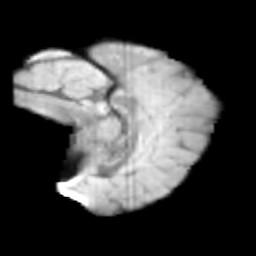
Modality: T2w
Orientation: sagittal
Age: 10
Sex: female
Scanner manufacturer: siemens
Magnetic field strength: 3 T
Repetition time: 3.8 s
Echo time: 0.07 s